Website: bh-photo
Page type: cross-sells
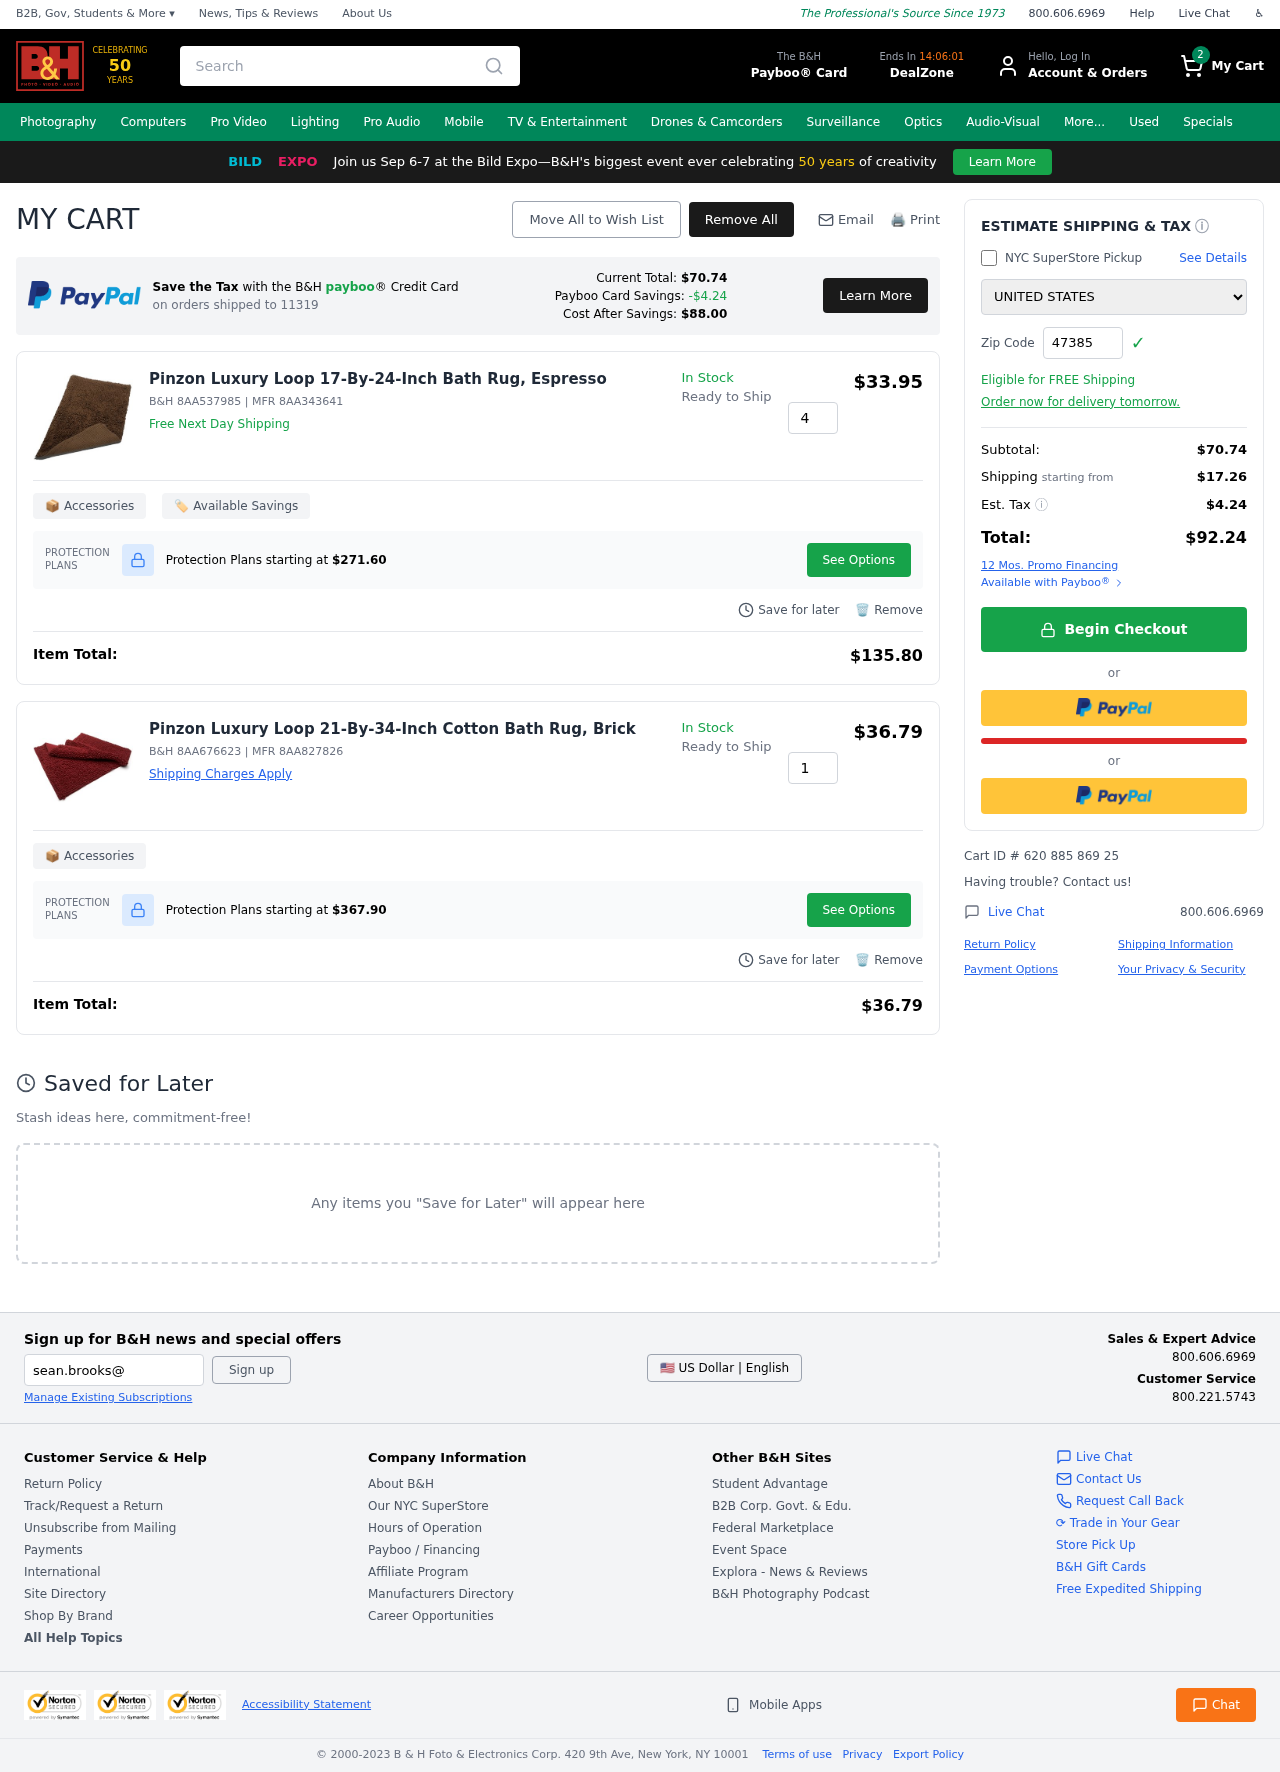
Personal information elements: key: PII_COUNTRY
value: United States
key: PII_POSTCODE
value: on orders shipped to 11319
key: PII_POSTCODE2
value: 47385
Product elements: key: PRODUCT1_NAME
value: Pinzon Luxury Loop 17-By-24-Inch Bath Rug, Espresso
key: PRODUCT1_PRICE
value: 33.95
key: PRODUCT1_QUANTITY
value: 4
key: PRODUCT2_NAME
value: Pinzon Luxury Loop 21-By-34-Inch Cotton Bath Rug, Brick
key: PRODUCT2_PRICE
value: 36.79
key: PRODUCT2_QUANTITY
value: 1
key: PRODUCT1_SKU
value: B&H 8AA537985
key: PRODUCT1_MFR
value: MFR 8AA343641
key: PRODUCT1_PROTECTION_PRICE
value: $271.60
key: PRODUCT1_ITEM_TOTAL
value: $135.80
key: PRODUCT2_SKU
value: B&H 8AA676623
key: PRODUCT2_MFR
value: MFR 8AA827826
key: PRODUCT2_PROTECTION_PRICE
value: $367.90
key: PRODUCT2_ITEM_TOTAL
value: $36.79
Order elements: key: ORDER_NUM_ITEMS
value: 2
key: PAYBOO_CURRENT_TOTAL
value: $70.74
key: ORDER_SUBTOTAL
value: $70.74
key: ORDER_SHIPPING_COST
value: $17.26
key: ORDER_TAX
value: $4.24
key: ORDER_TOTAL
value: $92.24
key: ORDER_ID
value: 620 885 869 25
Search elements: key: HEADER_SEARCH
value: Search
Other elements: key: PAYBOO_SAVINGS
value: -$4.24
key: PAYBOO_COST_AFTER_SAVINGS
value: $88.00